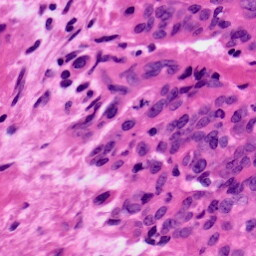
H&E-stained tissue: Ovarian